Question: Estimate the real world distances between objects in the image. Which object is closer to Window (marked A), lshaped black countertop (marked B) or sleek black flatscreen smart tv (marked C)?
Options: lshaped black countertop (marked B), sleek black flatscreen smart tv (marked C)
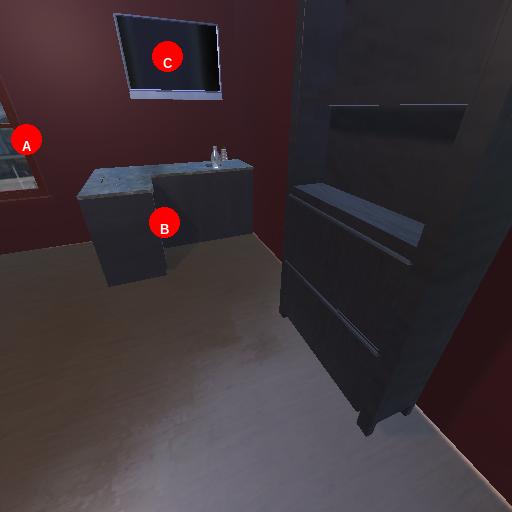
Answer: lshaped black countertop (marked B)